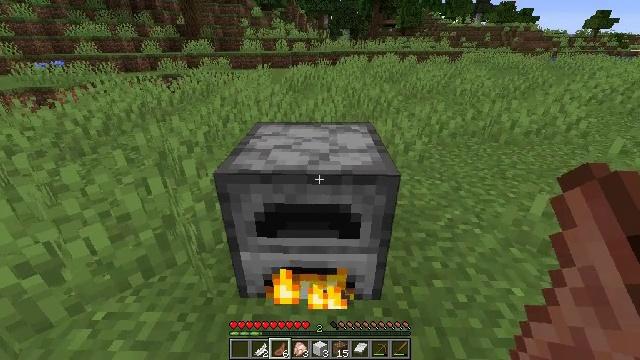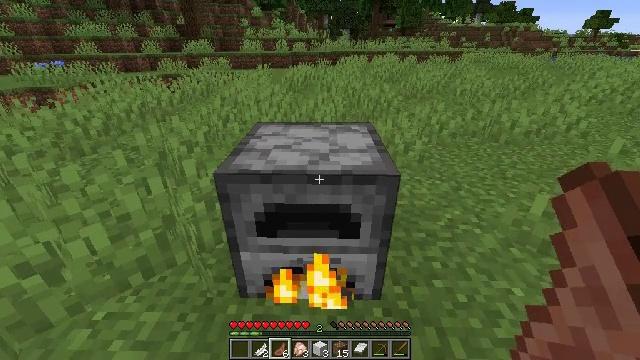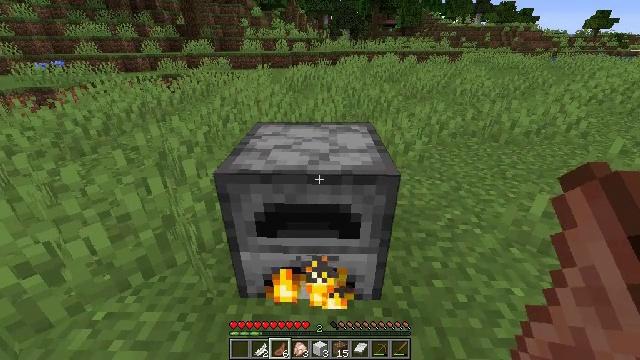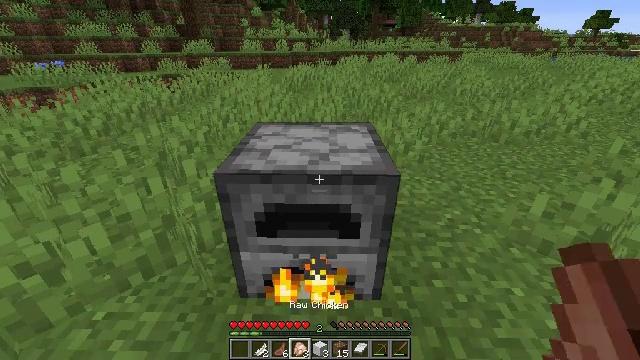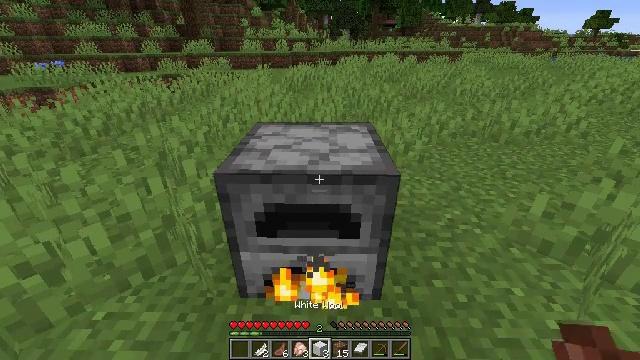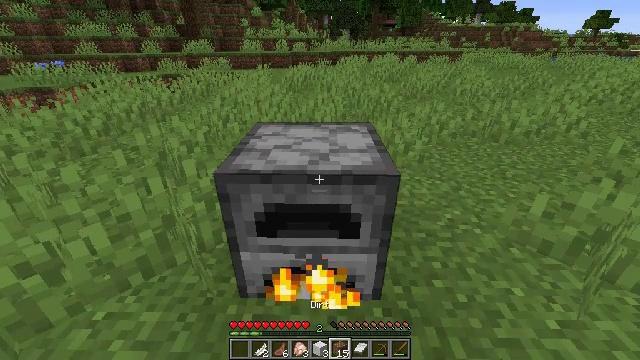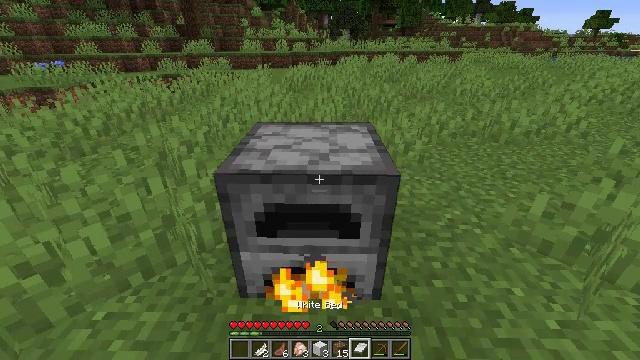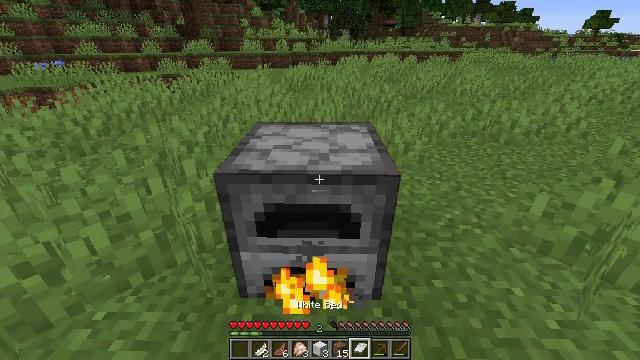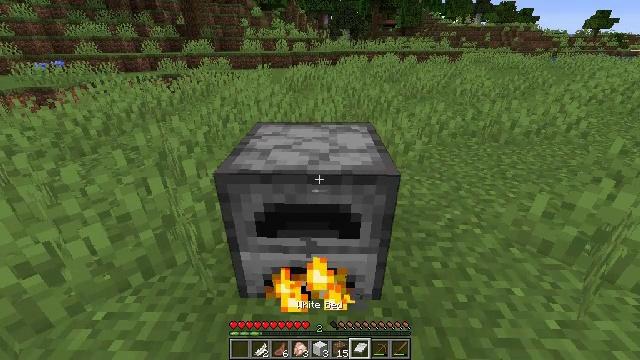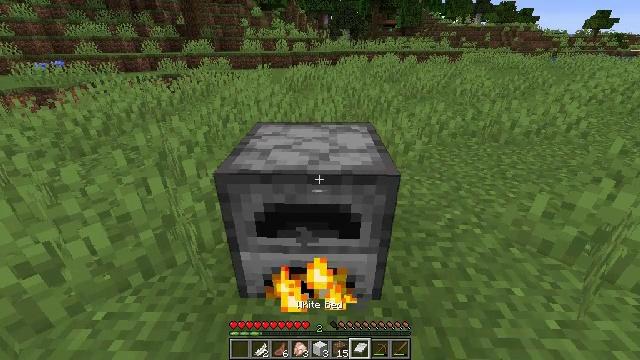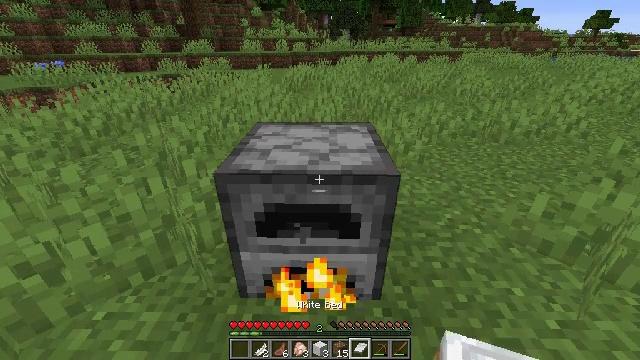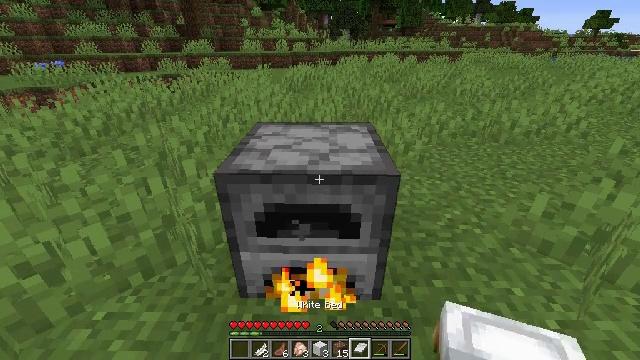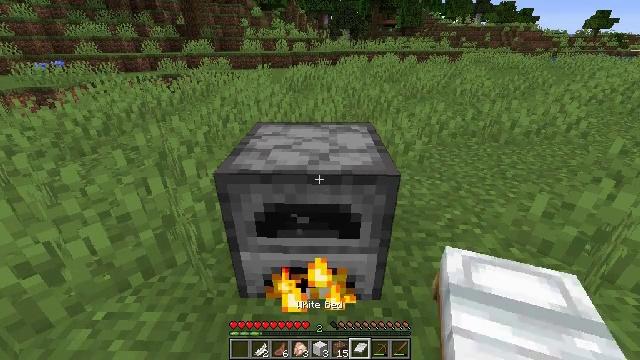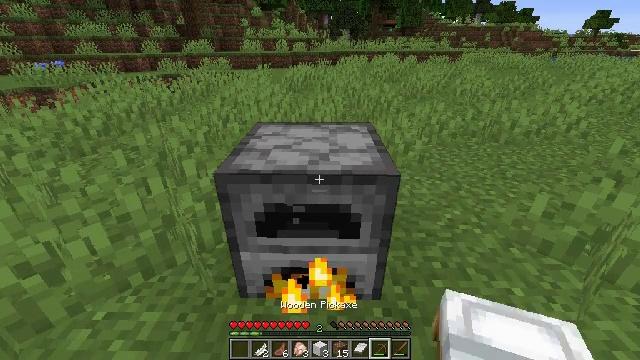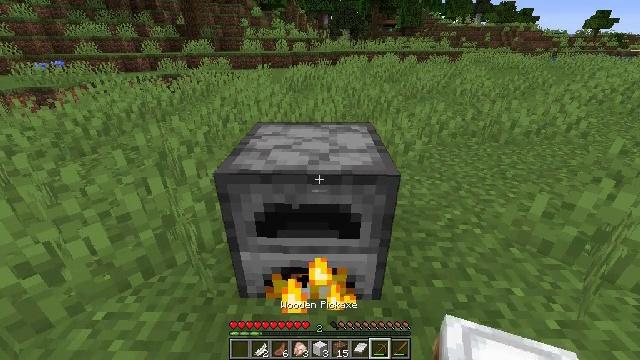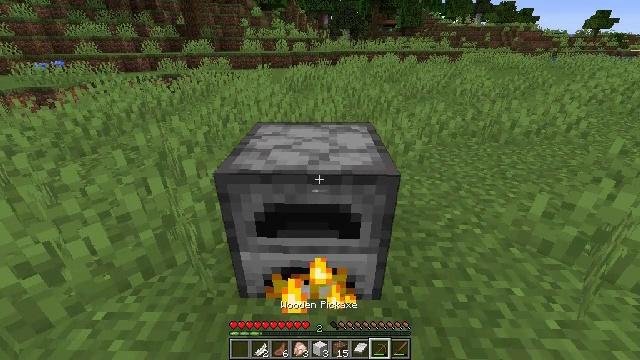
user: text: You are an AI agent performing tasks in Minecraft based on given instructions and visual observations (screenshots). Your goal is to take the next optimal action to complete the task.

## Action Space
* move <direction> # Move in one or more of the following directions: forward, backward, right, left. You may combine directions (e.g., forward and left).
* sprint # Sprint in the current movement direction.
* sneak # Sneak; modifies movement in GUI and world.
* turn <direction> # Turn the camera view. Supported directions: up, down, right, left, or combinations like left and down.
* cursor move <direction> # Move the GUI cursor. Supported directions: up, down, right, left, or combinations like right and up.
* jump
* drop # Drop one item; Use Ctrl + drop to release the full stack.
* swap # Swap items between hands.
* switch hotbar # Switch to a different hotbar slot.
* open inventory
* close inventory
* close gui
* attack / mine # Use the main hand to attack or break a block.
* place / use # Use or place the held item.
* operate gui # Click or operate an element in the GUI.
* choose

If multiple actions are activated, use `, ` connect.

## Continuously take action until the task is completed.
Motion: motion action
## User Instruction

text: Mine the furnace to collect it.
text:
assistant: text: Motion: no_op
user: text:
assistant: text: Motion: no_op
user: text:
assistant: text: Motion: no_op
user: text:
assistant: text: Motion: no_op
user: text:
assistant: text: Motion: no_op
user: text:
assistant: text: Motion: no_op
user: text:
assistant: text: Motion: no_op
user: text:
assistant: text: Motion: no_op
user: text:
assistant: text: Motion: no_op
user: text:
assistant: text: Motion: no_op
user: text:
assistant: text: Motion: no_op
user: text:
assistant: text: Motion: no_op
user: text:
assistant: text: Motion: no_op
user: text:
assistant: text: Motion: no_op
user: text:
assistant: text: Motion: no_op
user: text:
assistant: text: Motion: no_op
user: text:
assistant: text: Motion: no_op
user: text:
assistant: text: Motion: no_op
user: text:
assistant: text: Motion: no_op
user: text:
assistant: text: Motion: no_op
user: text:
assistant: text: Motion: turn down
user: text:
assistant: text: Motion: turn down
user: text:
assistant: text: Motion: turn down
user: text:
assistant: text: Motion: attack / mine
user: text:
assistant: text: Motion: attack / mine
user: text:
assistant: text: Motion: attack / mine
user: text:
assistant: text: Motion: attack / mine
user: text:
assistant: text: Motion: attack / mine
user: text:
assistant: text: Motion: attack / mine
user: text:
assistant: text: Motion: attack / mine